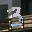
Label: 3